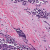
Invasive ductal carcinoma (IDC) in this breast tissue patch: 1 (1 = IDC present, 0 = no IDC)